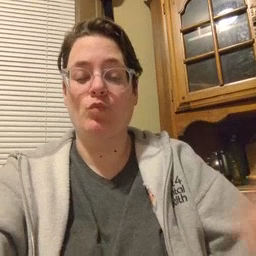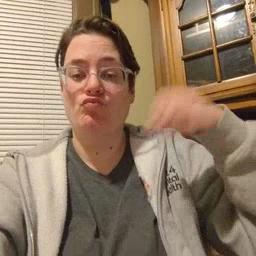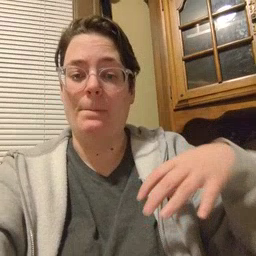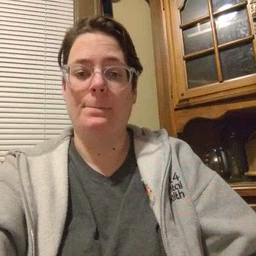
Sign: drop